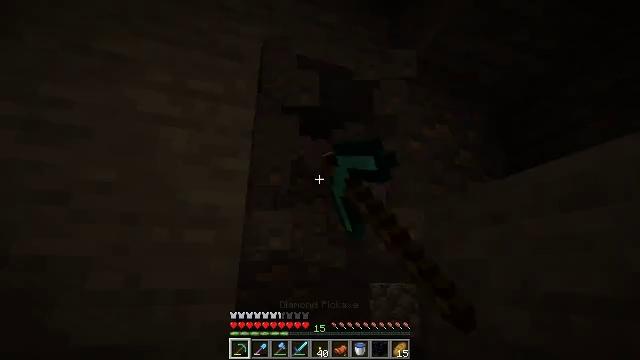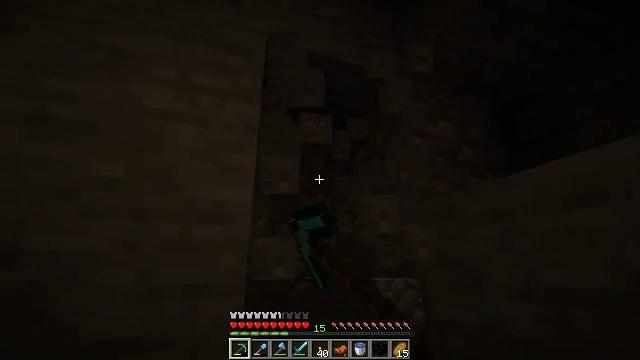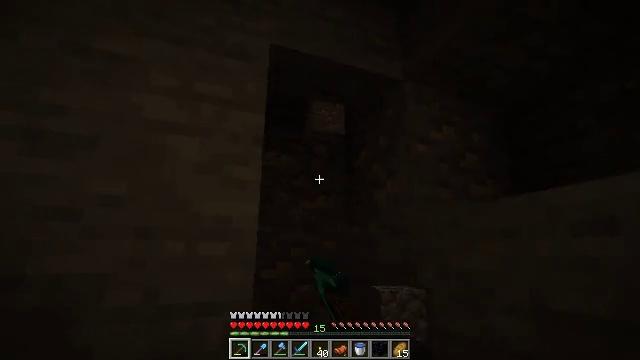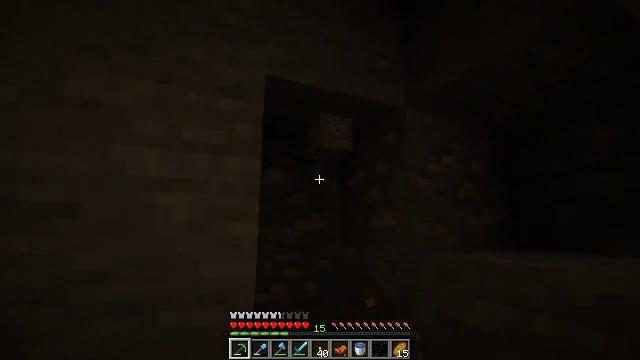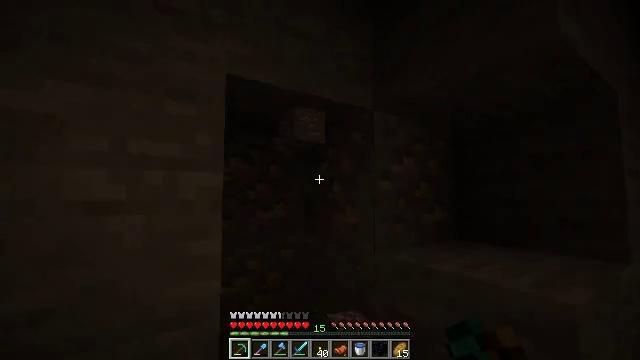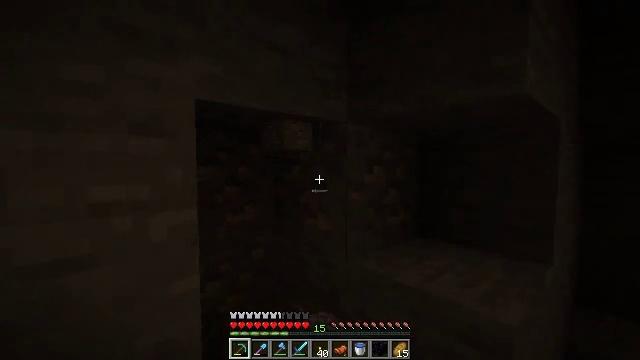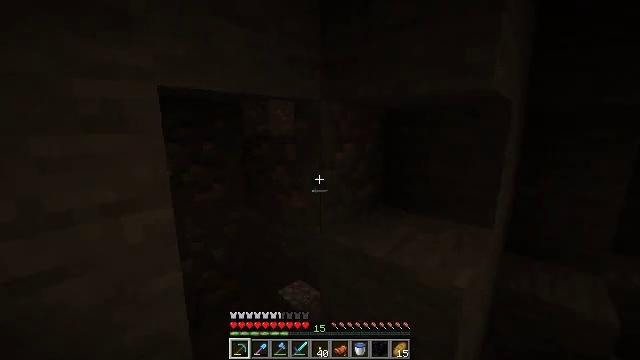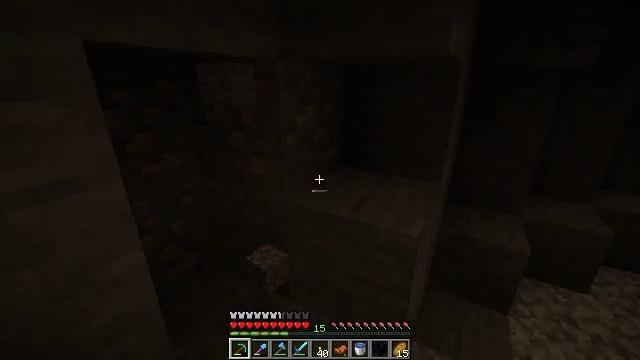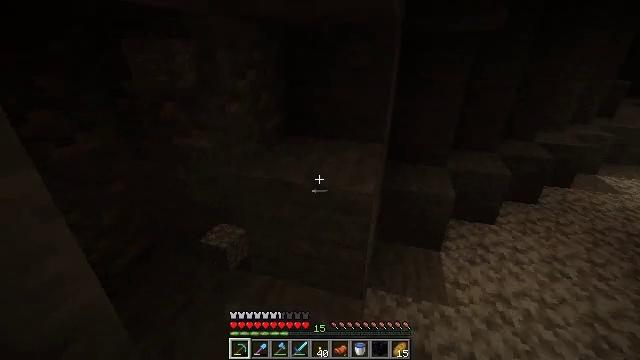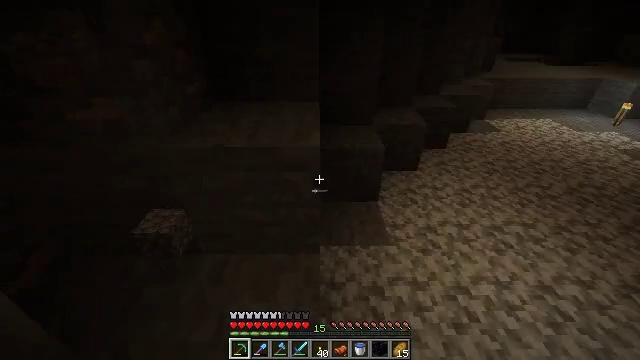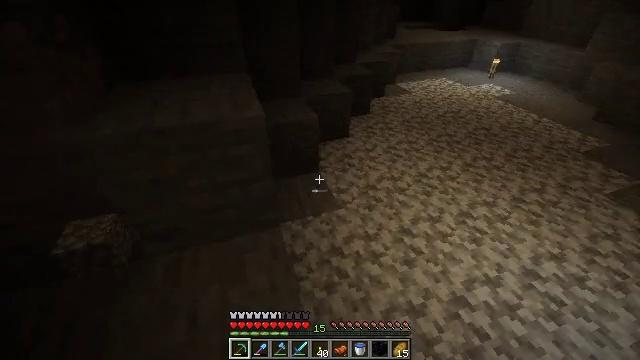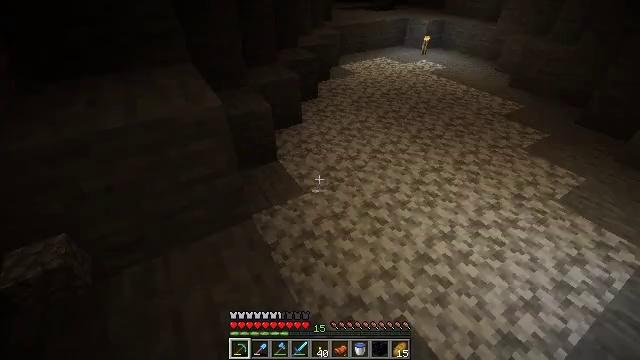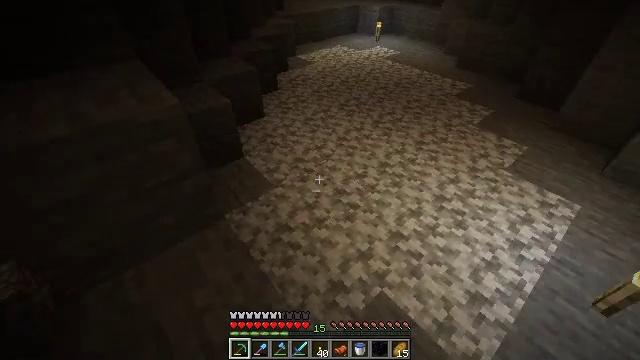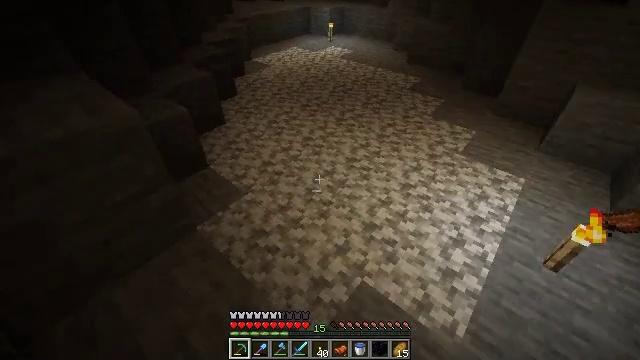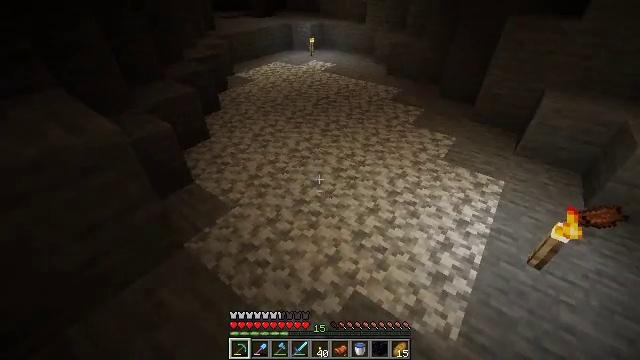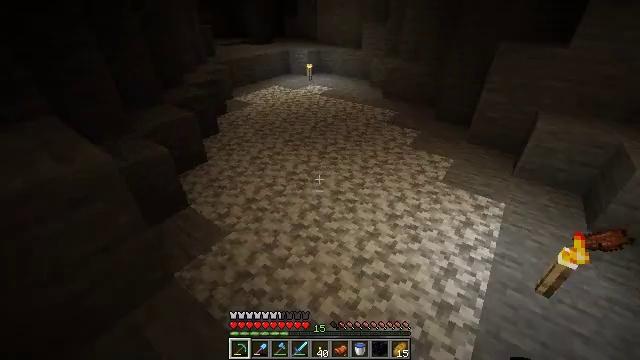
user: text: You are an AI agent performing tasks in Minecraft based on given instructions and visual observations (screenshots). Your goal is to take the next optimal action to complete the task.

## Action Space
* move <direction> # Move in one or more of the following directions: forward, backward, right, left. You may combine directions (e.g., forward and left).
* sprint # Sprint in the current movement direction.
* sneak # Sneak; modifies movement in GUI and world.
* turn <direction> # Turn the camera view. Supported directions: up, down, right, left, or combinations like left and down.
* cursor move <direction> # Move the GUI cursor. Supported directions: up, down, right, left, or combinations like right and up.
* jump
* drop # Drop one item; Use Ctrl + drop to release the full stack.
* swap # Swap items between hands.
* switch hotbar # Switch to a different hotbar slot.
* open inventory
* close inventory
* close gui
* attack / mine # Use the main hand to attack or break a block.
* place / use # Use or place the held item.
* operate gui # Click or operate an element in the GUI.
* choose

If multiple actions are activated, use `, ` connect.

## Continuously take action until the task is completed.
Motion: motion action
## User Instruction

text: Remove a snowball from the inventory.
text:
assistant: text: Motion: move forward and move left, turn down, attack / mine
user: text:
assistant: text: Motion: move forward and move left, turn right and down, attack / mine, jump
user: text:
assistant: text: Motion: move forward and move left, turn right and down, attack / mine, jump
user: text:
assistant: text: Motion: move forward and move left, turn right and down, attack / mine, jump
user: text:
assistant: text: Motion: move forward and move left, turn right and down, jump
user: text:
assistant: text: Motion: move forward and move left, turn right and down, jump
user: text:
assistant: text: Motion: move forward and move left, turn right and down
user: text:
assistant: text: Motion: move left, turn right and down
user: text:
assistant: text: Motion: move left, turn right and down
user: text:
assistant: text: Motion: move left, turn right and down
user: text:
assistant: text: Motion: turn right and down
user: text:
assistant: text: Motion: turn right and down
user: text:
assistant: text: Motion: turn right
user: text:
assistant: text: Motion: turn right and up
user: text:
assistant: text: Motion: move forward, turn up
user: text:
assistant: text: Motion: move forward and move right, turn left and up
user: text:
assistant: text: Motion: move forward and move right, turn left and up
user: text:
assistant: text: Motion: move forward and move right, turn left and up
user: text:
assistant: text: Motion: move forward and move right, turn left and up
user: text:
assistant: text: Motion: move forward, turn left and up
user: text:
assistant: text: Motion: move forward, turn left and up
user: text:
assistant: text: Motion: move forward
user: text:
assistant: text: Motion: move forward, turn up
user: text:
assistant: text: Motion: move forward, turn left and up
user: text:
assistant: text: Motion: move forward
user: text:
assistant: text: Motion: move forward
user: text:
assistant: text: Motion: move forward
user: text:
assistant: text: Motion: move forward
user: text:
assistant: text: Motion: open inventory
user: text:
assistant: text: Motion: open inventory